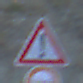
Verkehrszeichen: Gefahrenstelle
Zusatzzeichen unten: Ueberholverbot
Umgebung: Outdoor, RoadRail
Tageszeit: SunriseSunset
Wetter: Clear
Licht: Natural
Jahreszeit: NotSpecified
Kontrast: LowContrast